Question: Can you please give me a hint, to make HasItems Property better.
I have a TreeView like this:
'''
<TreeView ItemsSource="{Binding Customers}">
<TreeView.ItemContainerStyle>
<Style TargetType="{x:Type TreeViewItem}">
<Style.Triggers>
<DataTrigger Binding="{Binding HasItems, RelativeSource={RelativeSource Self}}" Value="True">
<Setter Property="Foreground" Value="Red" />
</DataTrigger>
<DataTrigger Binding="{Binding HasItems, RelativeSource={RelativeSource Self}}" Value="False">
<Setter Property="Foreground" Value="Blue" />
</DataTrigger>
</Style.Triggers>
<Setter Property="AutomationProperties.AutomationId" Value="{Binding AutomationId}" />
<Setter Property="IsExpanded" Value="True" />
<Setter Property="IsSelected" Value="{Binding IsSelected, Mode=TwoWay}" />
</Style>
</TreeView.ItemContainerStyle>
<TreeView.ItemTemplate>
<HierarchicalDataTemplate ItemsSource="{Binding Customers}">
<StackPanel Orientation="Horizontal">
<TextBlock Text="{Binding Name}" />
<TextBlock Text="{Binding FamilyName}" Margin="5,0,0,0" />
</StackPanel>
</HierarchicalDataTemplate>
</TreeView.ItemTemplate>
</TreeView>
'''
Code behind:
'''
public ObservableCollection<Customer> Customers { get; set; }
public MainWindow()
{
InitializeComponent();
DataContext = this;
Customers = new ObservableCollection<Customer>();
var homer = new Customer("Homer", "Simpson");
homer.Customers.Add(new Customer("Bart", "Simpson"));
homer.Customers.Add(new Customer("Lisa", "Simpson"));
homer.Customers.Add(new Customer("Maggie", "Simpson"));
var chief = new Customer("Chief", "Wiggum");
chief.Customers.Add(new Customer("Ralf", "Wiggum"));
Customers.Add(homer);
Customers.Add(chief);
}
'''
The Class Customer implements INotifyPropertyChanged and everything is fine.
As you see here, I have a DataTrigger to change color depending on "HasItems" Property of the TreeViewItem.
The problem is: HasItems is true, even if all children are Hidden or Collapsed.
See here: I made the VISIBILITY of son of "Chief Wiggum" Collapsed. And "Chief Wiggum"-TreeViewItem is still red.

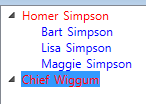
Answer: Well, as you could figure out, the fact the items are hidden doesn't mean the tree view has no items.
One possible approach is changing your DataTrigger in the following way:
'''
<DataTrigger Binding="{Binding Items, Converter={StaticResource HasVisibleItemsConverter}, RelativeSource={RelativeSource Self}}" Value="True">
'''
Create a converter class that implements 'IValueConverter', there you should check if there are any items that are visible - I'll leave that for your own exercise.
Then you create an instance of in the Resources area (either Window.Resources or UserControl.Resources):
'''
<Window.Resources>
<conv:HasVisibleItemsConverter x:Key="HasVisibleItemsConverter" />
</Window.Resources>
'''
And don't forget to add 'conv="..."' in the namespace definition for your Window/UserControl pointing to the assembly and namespace where your converter is.